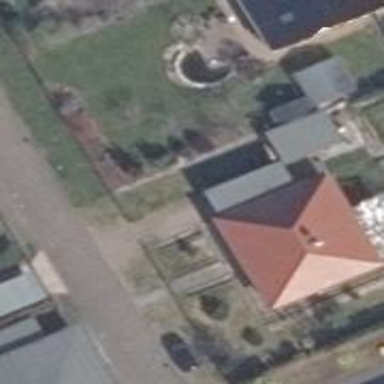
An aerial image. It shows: Hipped roof house.